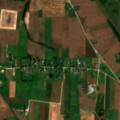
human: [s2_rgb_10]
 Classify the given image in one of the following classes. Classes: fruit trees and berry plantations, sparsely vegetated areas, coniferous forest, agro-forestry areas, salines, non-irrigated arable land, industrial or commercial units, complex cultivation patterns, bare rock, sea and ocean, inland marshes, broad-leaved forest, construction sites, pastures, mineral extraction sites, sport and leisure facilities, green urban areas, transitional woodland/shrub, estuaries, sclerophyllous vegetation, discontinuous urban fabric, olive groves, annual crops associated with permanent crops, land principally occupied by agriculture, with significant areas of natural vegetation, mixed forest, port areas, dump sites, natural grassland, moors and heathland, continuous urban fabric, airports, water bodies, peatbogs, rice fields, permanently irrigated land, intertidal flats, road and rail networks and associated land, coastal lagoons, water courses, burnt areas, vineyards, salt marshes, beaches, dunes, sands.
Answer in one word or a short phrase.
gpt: discontinuous urban fabric, non-irrigated arable land, complex cultivation patterns